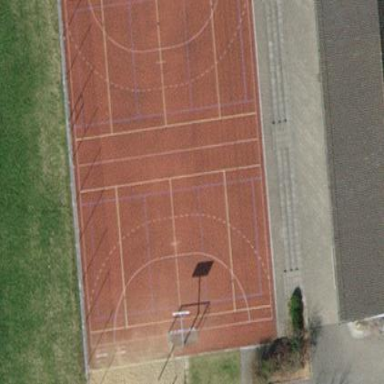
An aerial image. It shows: Multi-sport pitch for leisure and various sports activities.